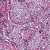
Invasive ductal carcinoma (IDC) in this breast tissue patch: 1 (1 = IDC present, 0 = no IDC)